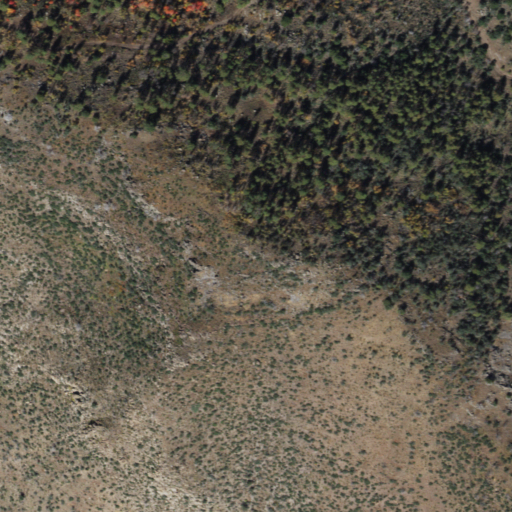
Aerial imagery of mountains in Arizona named Natanes Mountains containing shrub, evergreen forest, and grassland